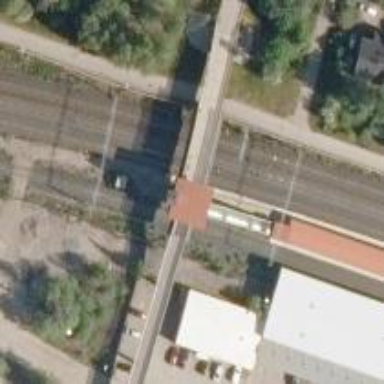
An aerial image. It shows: Railway signal.